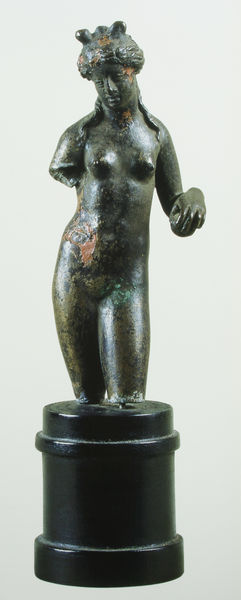
Titel: Venus
Standort: St. Petersburg
Institution: Schloss Pawlowsk
Schlagwörter: akt, dunkel, hand, kopf, körper, nackt, grün, brust, busen, ellbogen, finger, frau, frisur, geste, haar, hut, licht, marmor, mund, nase, schwarz, stirn, säule, blick, rot, zylinder, mütze, arm, arme, augen, gesicht, mensch, sockel, hals, figur, haare, frontal, locken, ohren, rechts, schultern, rund, skulptur, statue, beine, bein, brüste, leiste, zöpfe, massiv, büste, glanz, metall, nabel, bauch, bronze, plastik, plinthe, podest, geschlecht, knie, oberschenkel, scham, schenkel, kniestück, dünn, geneigt, foto, fotografie, eisen, antike, fuss, ringe, links, torso, fus, kupfer, scharz, hallo, göttin, statuette, trommel, fleck, flecken, kaputt, hüfte, antik, nackte frau, venus, hörner, basis, guss, objekt, zerbrochen, bozetto, strähnen, tonne, rumpf, archäologie, statur, ausgrabung, gebrochen, patina, beschädigt, kopfband, aufgestellt, fund, fundstück, basalt, amputiert, handhaltung, abgebrochen, rest, bonze, ein arm, korrosion, kulptur, rundsockel, einarmig, ab, ohne füsse, startue, ein arm fehlt